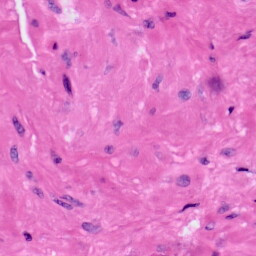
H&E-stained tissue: Prostate